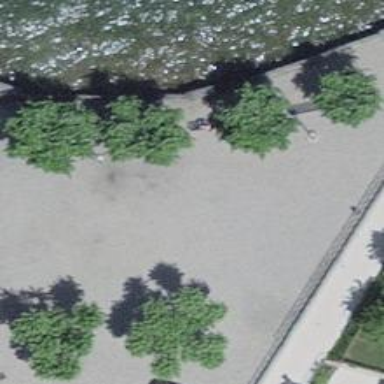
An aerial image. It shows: Bench for seating.